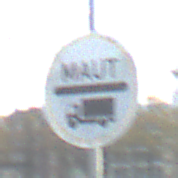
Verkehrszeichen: Mautpflicht
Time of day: MorningAfternoon
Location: Outdoor (Suburban)
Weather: PartlyCloudy
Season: NotSpecified
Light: Natural